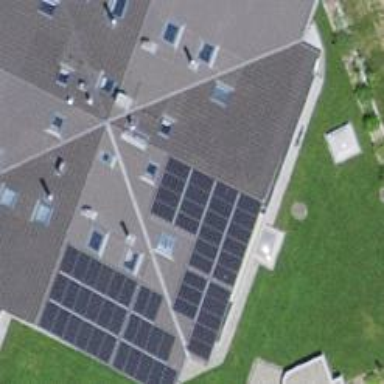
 consisting of solar photovoltaic panels."